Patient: sex M, age 53
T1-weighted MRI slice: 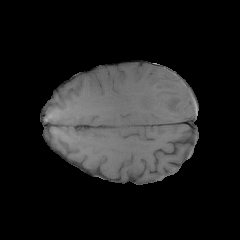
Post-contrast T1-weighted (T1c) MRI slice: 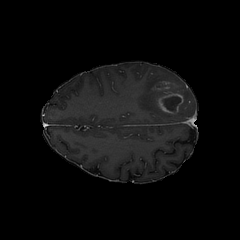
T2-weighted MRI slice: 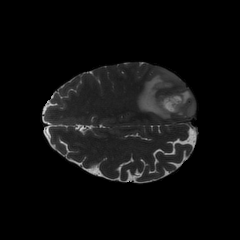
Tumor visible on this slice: yes
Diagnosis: Glioblastoma, IDH-wildtype
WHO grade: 4